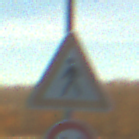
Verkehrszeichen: FussgaengerRechts
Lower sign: Geschwindigkeit20
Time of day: SunriseSunset
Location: Outdoor (Nature)
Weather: Clear
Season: Winter
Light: Natural